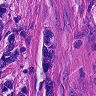
Metastatic tissue present: yes